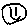
Label: smiley face